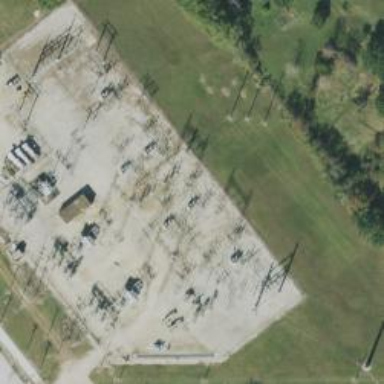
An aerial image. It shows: Switch for power supply.